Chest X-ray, AP view. Patient: 44 years old, sex M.
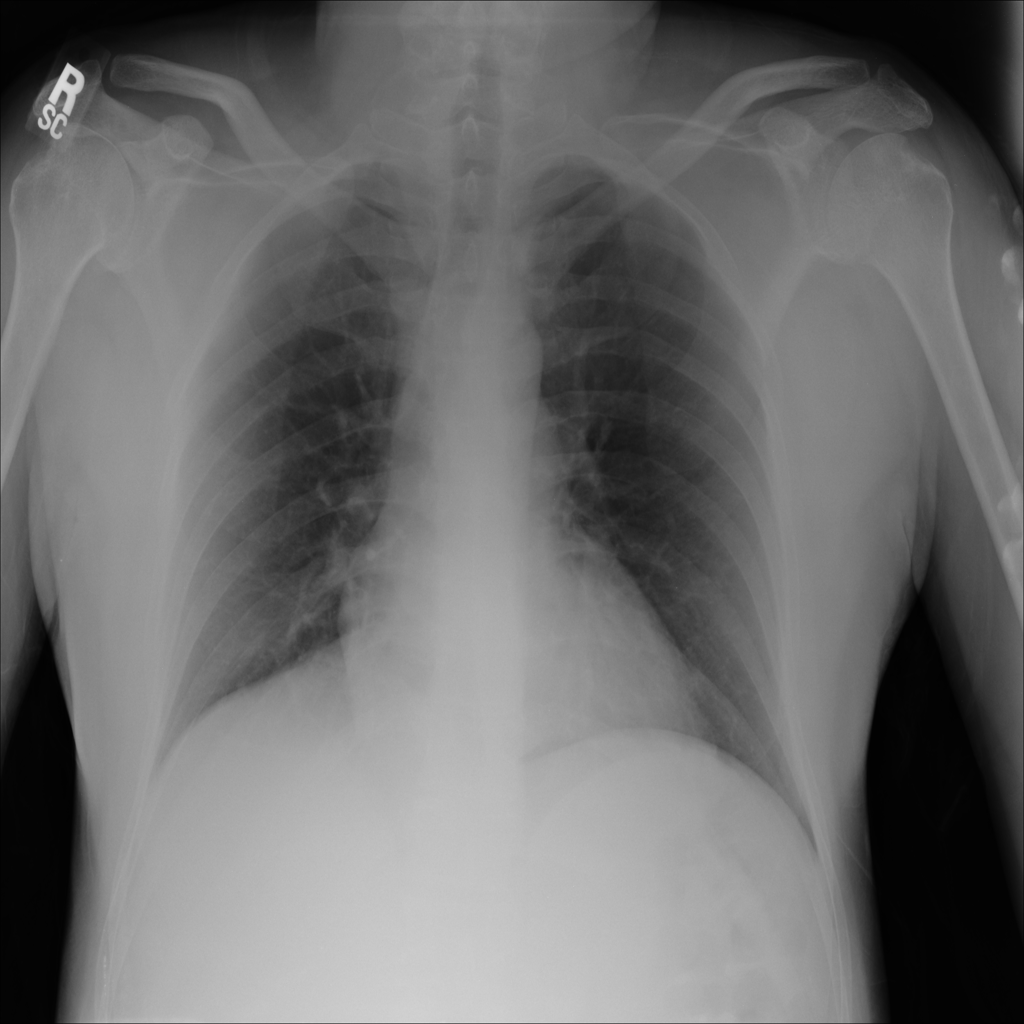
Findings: No Finding